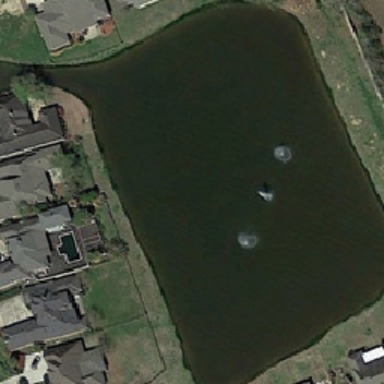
Some buildings are near a rectangular pond .